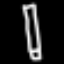
Label: pencil